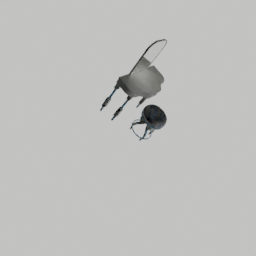
Label: furniture